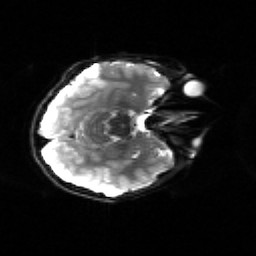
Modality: sbref
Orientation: axial
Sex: female
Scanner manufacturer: siemens
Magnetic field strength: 3 T
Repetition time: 5 s
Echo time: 0.071 s